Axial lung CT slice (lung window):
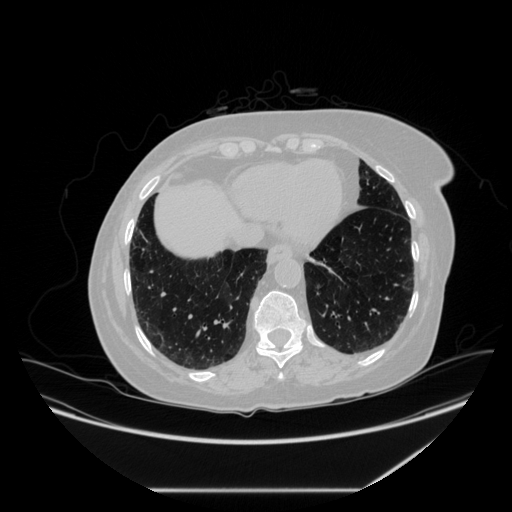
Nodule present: no